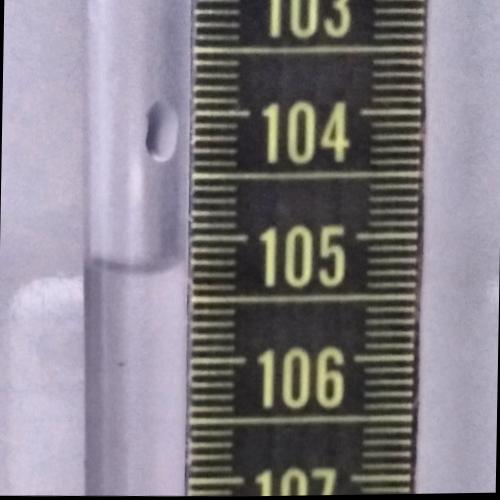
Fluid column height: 105.3 cm